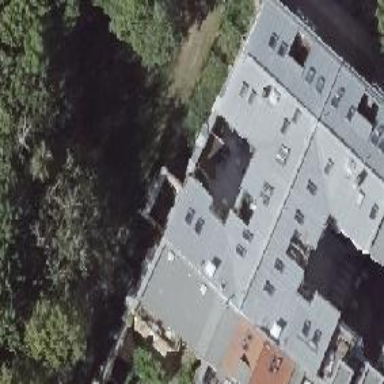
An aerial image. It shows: Residential building with red gambrel roof made of roof tiles. The building itself has grey color.